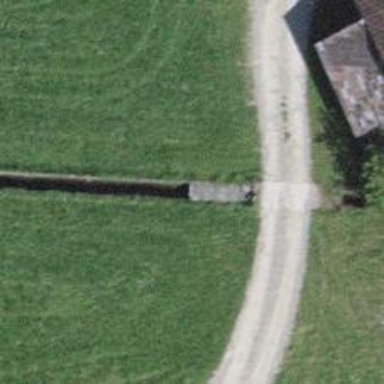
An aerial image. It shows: Culvert tunnel passing through ditch.